RGB frame:
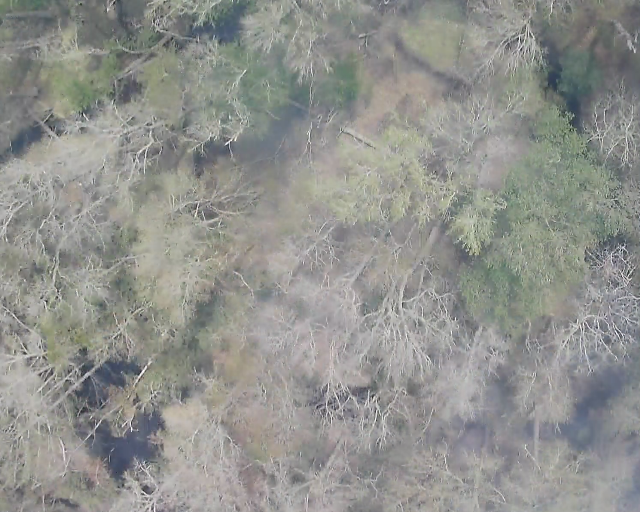
Thermal frame:
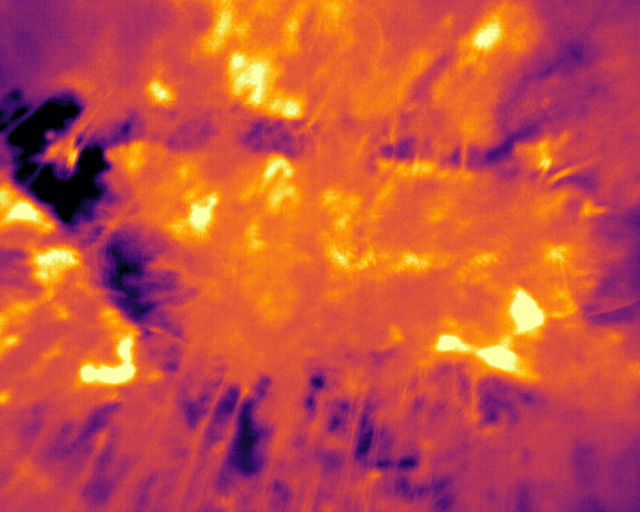
Captured: 2026-02-26 03:45:07
Pixels at or above 80 °C: 0 (fraction of frame: 0)